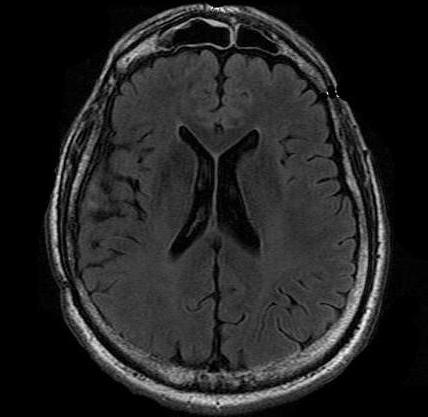
Label: notumor